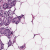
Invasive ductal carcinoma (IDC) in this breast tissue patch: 1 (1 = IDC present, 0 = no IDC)